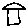
Label: house